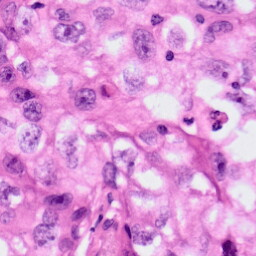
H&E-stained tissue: Lung